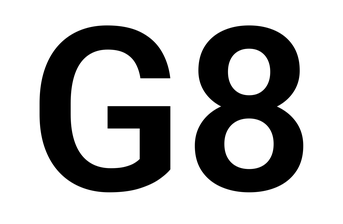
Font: Roboto_SemiBold